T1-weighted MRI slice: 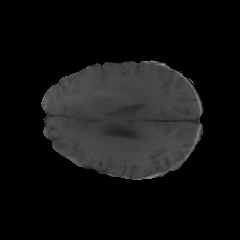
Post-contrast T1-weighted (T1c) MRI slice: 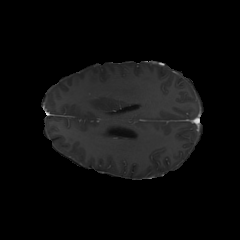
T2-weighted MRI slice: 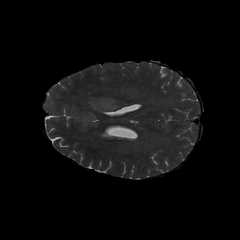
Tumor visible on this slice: yes